Question: I wonder how to draw a rotated element and set it as background? I was thinking about creating the element, for example a 'div' and in CSS with position absolute, and just rotate it, but there must be a smarter way for that.
Something like this, at full size in browser:

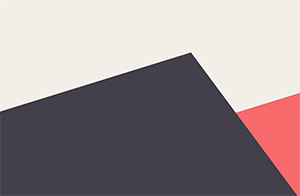
Answer: To achieve a similar result to the picture you provided, you can create three 'div' elements, fix them and use the transform property in CSS:
'''
.element {
position: fixed;
transform: rotate(10deg) skew(10deg); /* 10 is used as an example */
}
'''
I would suggest, however, that you drew the image in an image editor and just set it as background to the 'body'. There is no need to overcomplicate things.